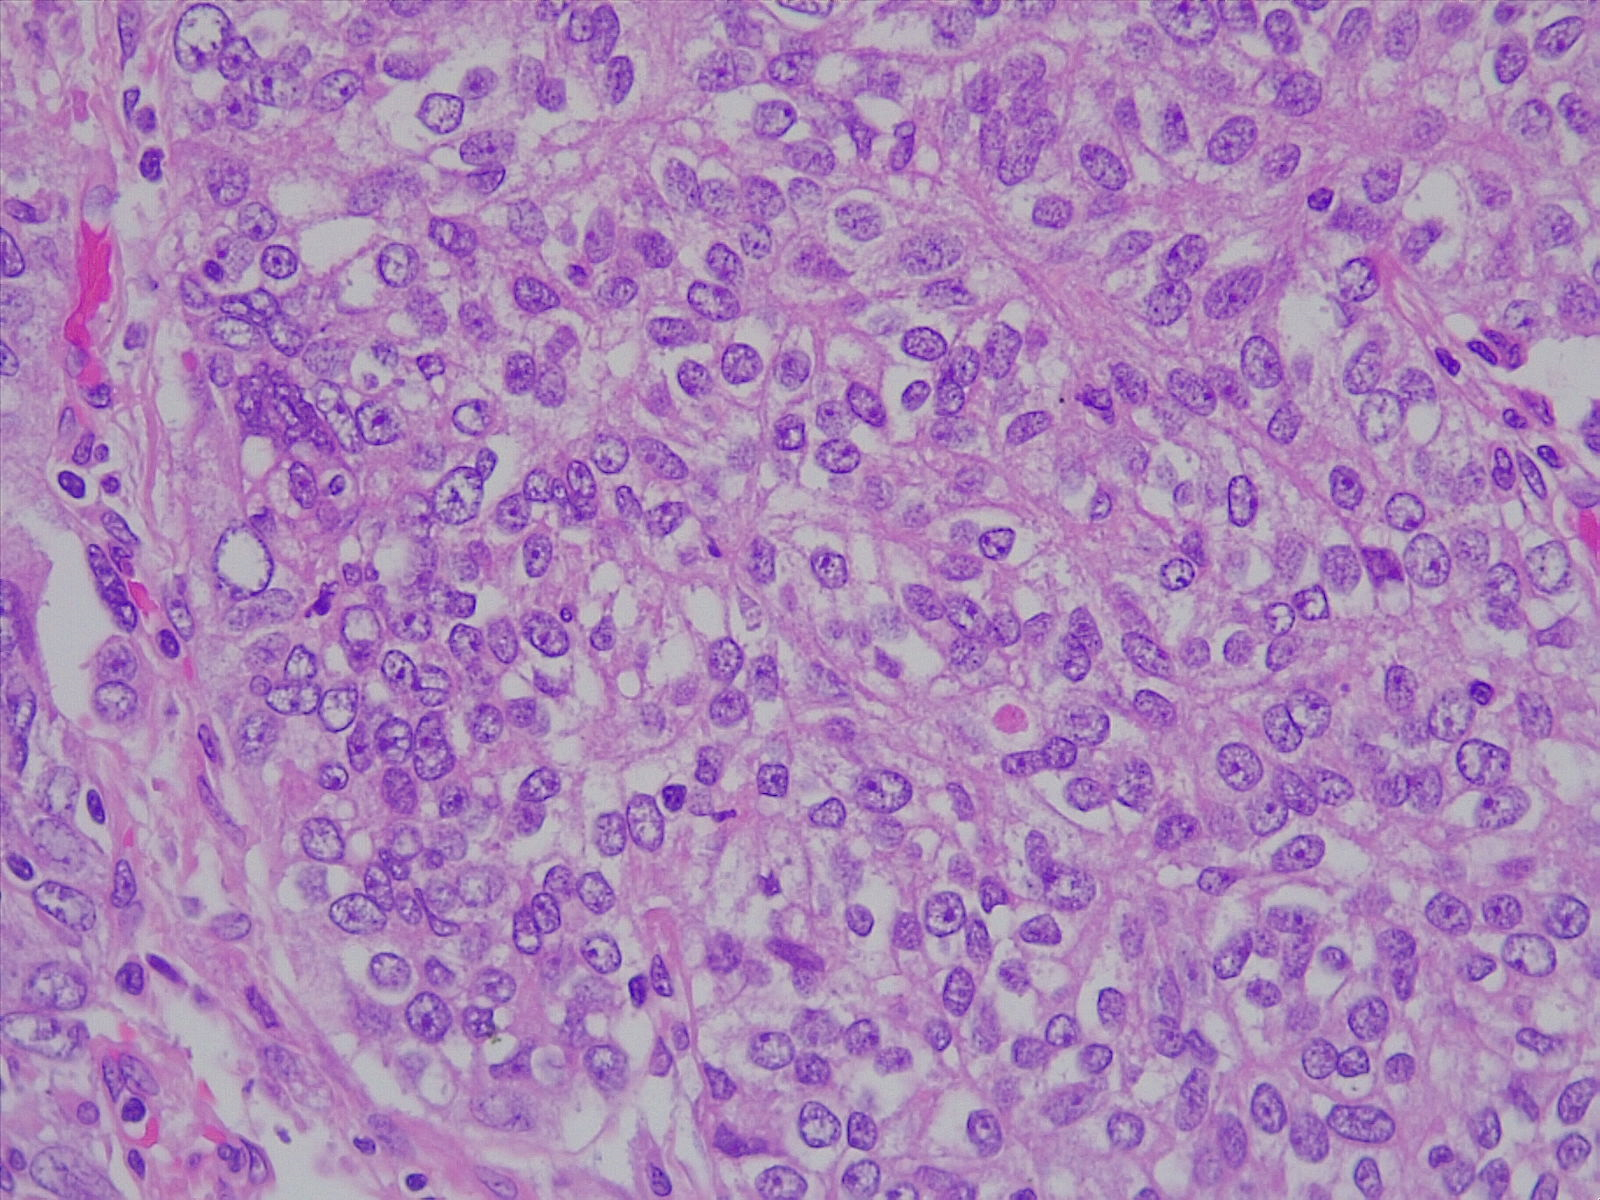
Label: lung squamous cell carcinoma, poorly differentiated